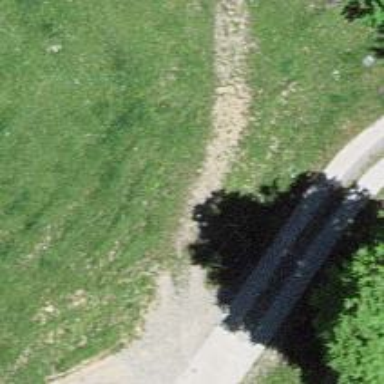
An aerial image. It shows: Ground path with excellent trail visibility.